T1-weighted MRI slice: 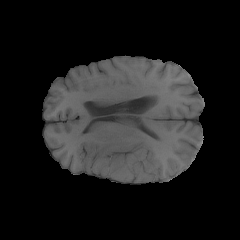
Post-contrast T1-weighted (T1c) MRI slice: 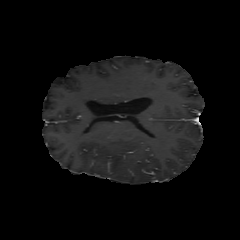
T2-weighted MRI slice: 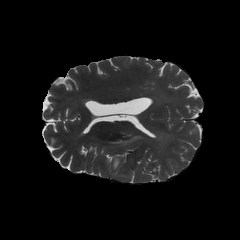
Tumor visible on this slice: yes